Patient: sex F, age 36
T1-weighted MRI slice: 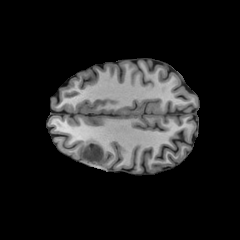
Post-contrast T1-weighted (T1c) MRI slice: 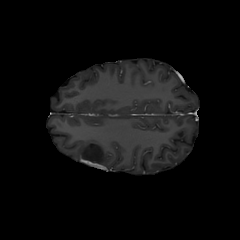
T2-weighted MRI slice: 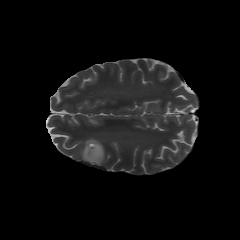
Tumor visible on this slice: yes
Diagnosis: Astrocytoma, IDH-mutant
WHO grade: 2